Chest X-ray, AP view. Patient: 33 years old, sex F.
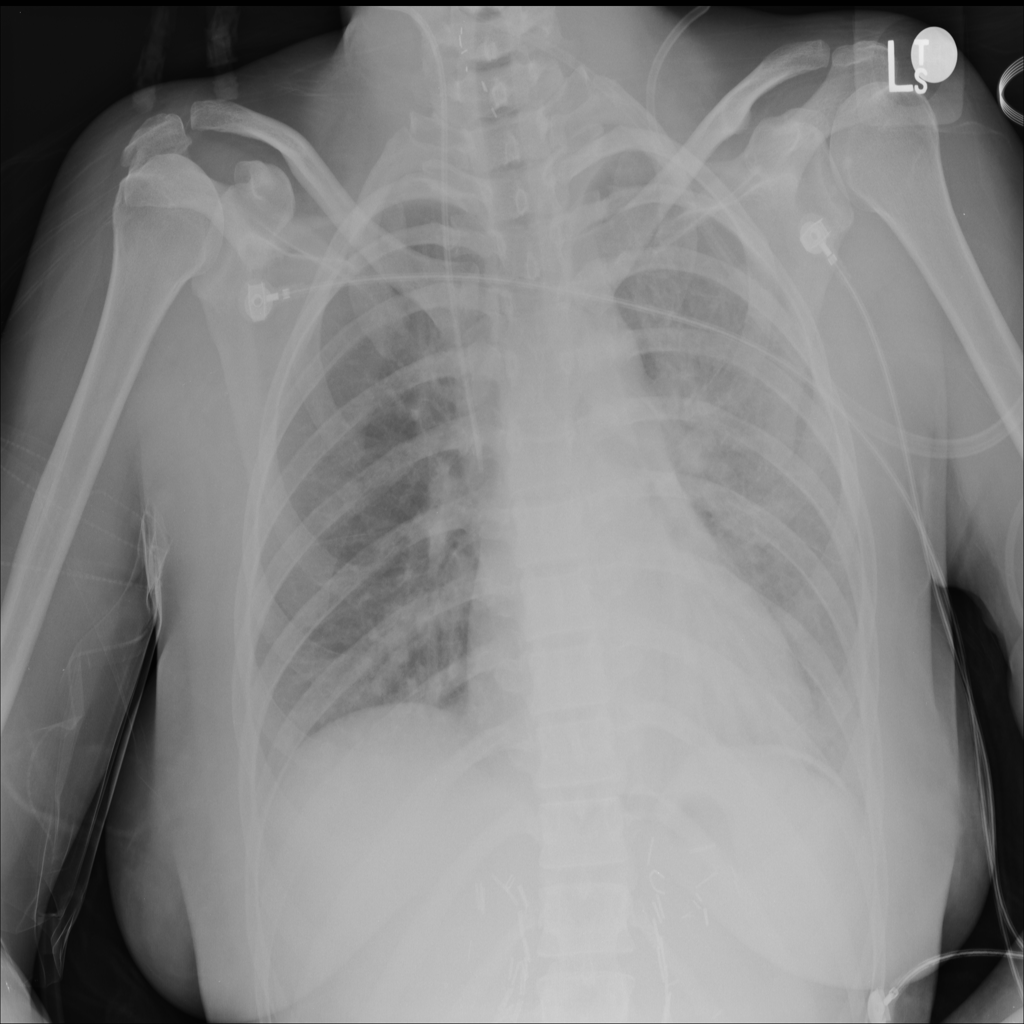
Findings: No Finding